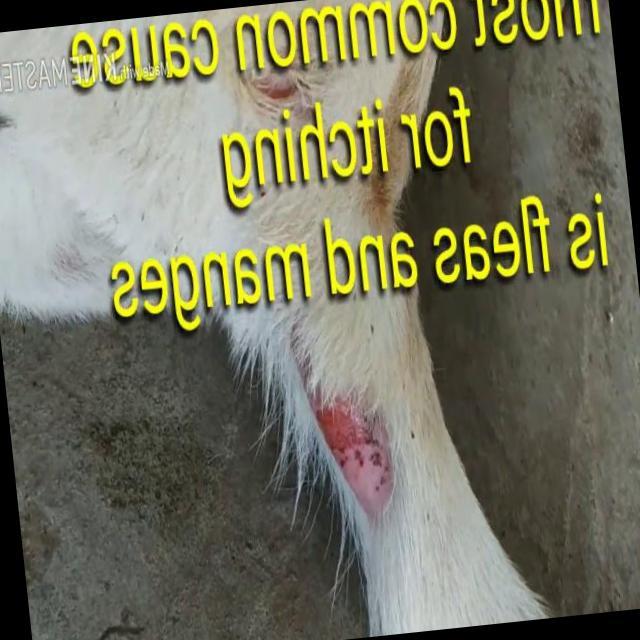
Canine dermatitis — inflammation of the skin presenting with erythema, pruritus, papules, and excoriation. May be allergic, contact, or atopic in origin.